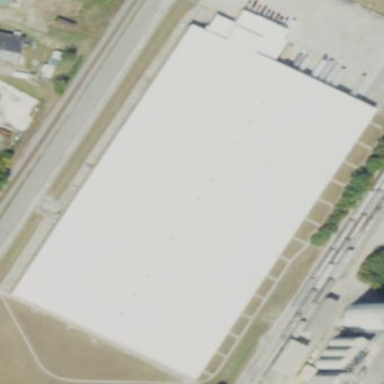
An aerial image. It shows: Warehouse building.